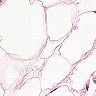
Metastatic tissue present: no